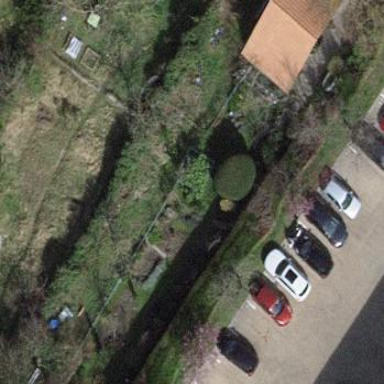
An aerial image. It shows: Garden enclosed by fence.